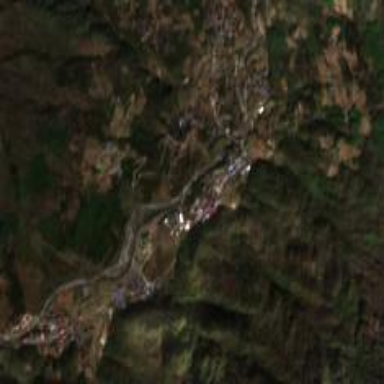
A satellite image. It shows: Ethnic township within town.